Field crop: tomato
Growth stage: 1
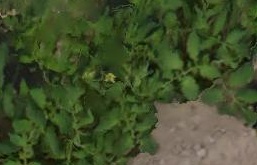
Species: tomato